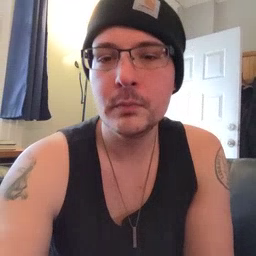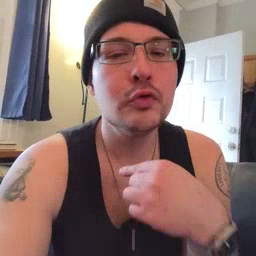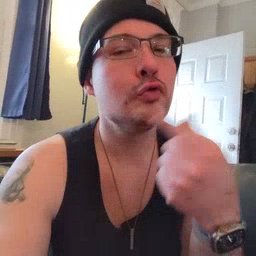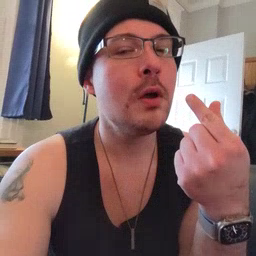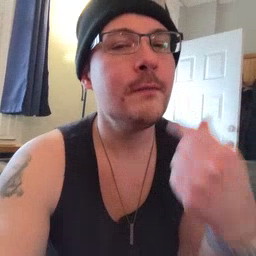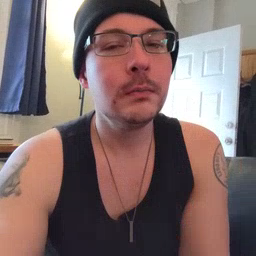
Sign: giraffe